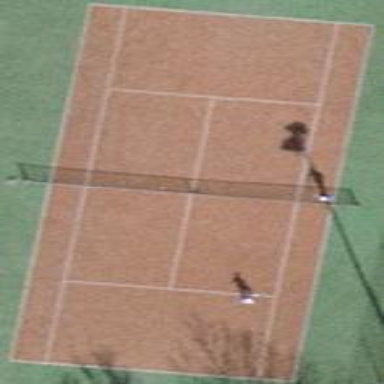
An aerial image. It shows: Tennis court on the leisure land pitch.